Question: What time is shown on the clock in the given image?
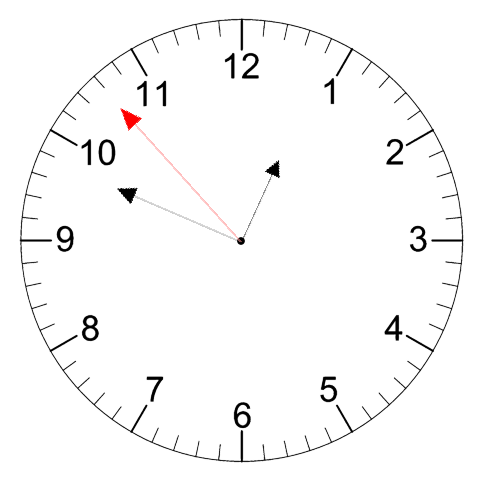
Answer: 12:48:53